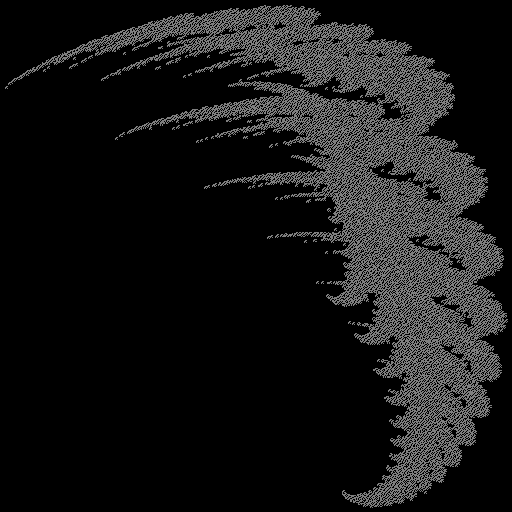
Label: snowdrift